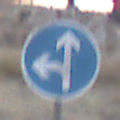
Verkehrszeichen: VorgeschriebeneFahrtrichtungGeradeausOderLinks
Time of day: SunriseSunset
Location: Outdoor (Suburban)
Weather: Clear
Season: NotSpecified
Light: Natural